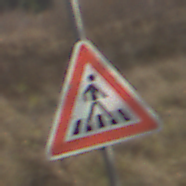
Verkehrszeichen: FussgaengerueberwegLinks
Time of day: MorningAfternoon
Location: Outdoor (Nature)
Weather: PartlyCloudy
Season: NotSpecified
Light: Natural